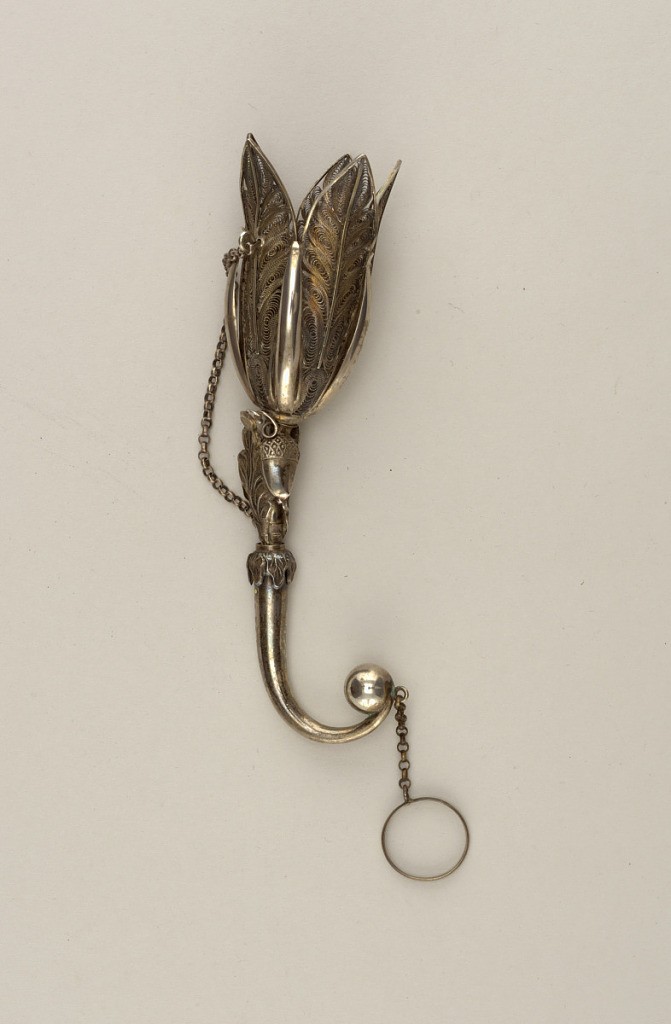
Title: Posey holder
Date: ca. 1850
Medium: Silver
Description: tapering tubular handle curving to a small ball, with chain and ring attached. Oak-leaf and acorn ornamentation at base of filigree.